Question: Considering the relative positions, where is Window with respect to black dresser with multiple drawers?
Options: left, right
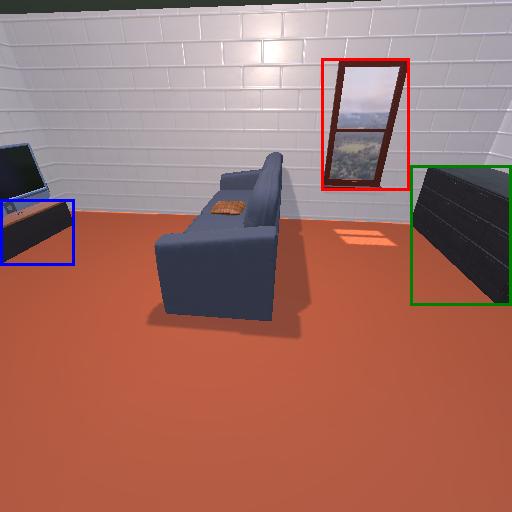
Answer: left